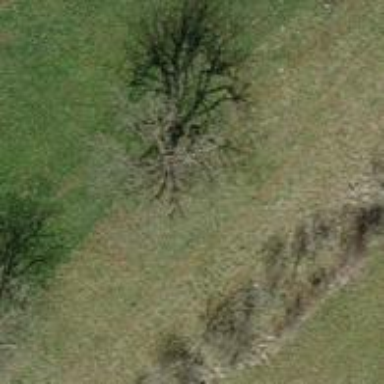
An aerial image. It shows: Agricultural area filled with broadleaved trees.